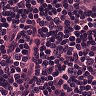
Metastatic tissue present: no